Question:
I want to add another name under subChild in Object. Do we have any method for doing this. In subdomain I have another name. Which I need to add under subchild.
I tried
'''
childBD[i].subChild.push(busDomain);
'''
I also tried
'childBD[i].subChild.concat(busDomain);'
but it is throwing an error
TypeError: childBD[i].subChild.push is not a function.
Can anyone please help me resolving this.
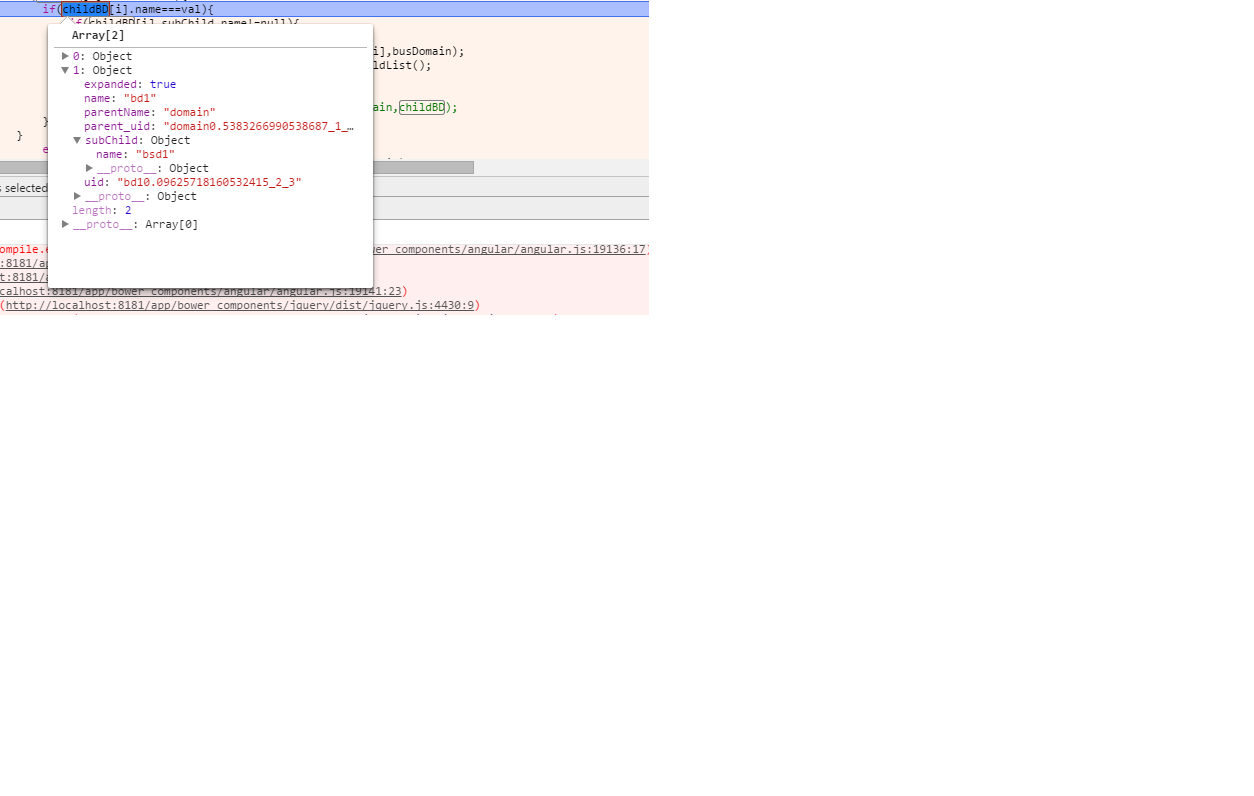
Answer: From the picture above I see that 'subChild' is an object and not an array. So there are no functions like 'push()' or 'concat()' for an object. You can add a property to it like this 'childBD[i].subChild.busDomain = busDomain;'